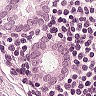
Metastatic tissue present: yes